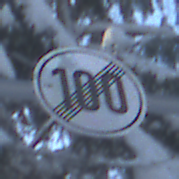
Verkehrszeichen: EndeGeschwindigkeit100
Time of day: MorningAfternoon
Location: Outdoor (Nature)
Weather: Clear
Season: Winter
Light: Natural